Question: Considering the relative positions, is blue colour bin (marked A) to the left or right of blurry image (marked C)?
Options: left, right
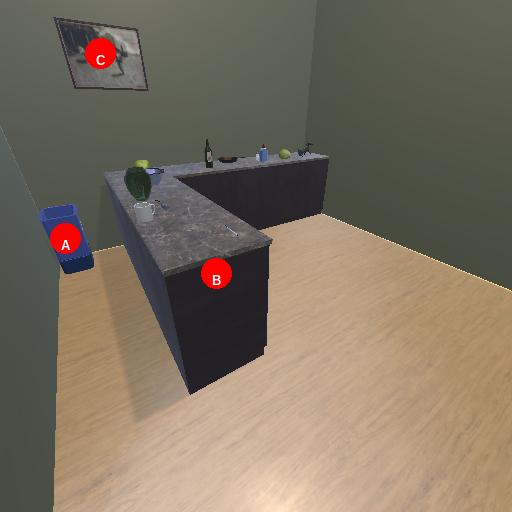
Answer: left